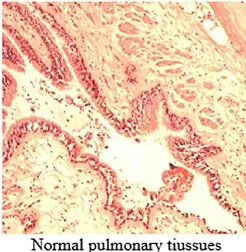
Pathological appearance of ETT. (A, B) Representative HE images indicated nests and cords of intermediate epithelioid tumor cells mixed with eosinophilic hyaline-like material in normal lung tissues (x10).
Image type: pathology (h&e)